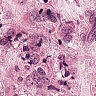
Metastatic tissue present: yes